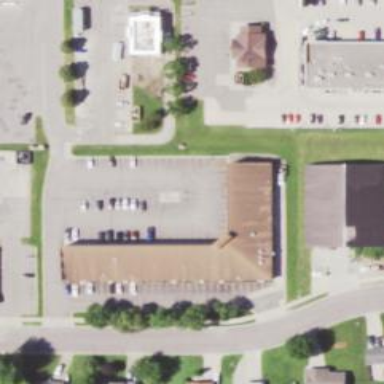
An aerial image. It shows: Retail building.